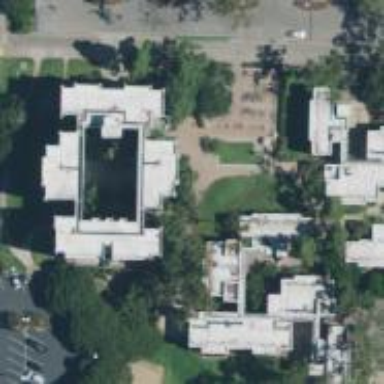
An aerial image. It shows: White flat-roof dormitory building.